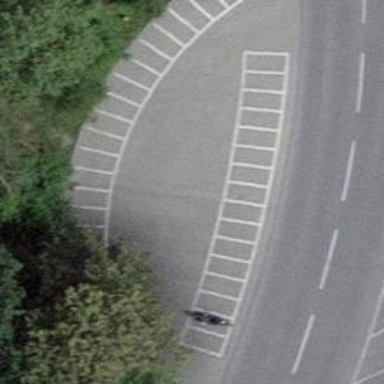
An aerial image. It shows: Combined bicycle and motorcycle parking facility.